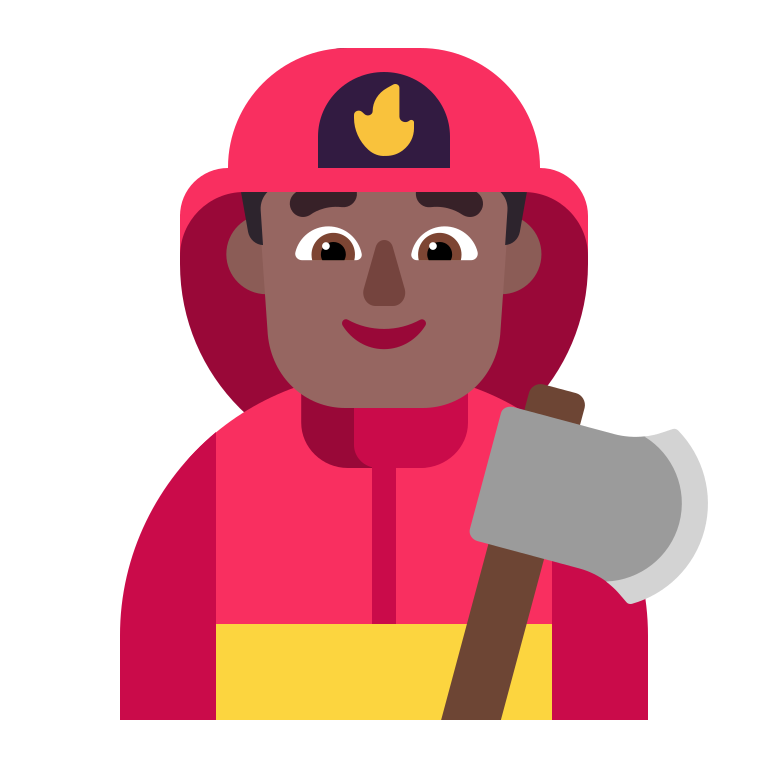
man firefighter flat  dark